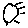
Label: sun